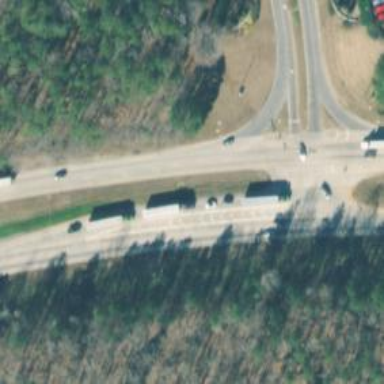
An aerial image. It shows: Trunk link highway.